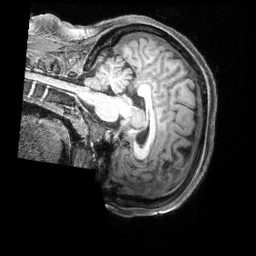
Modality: T1w
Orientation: sagittal
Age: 35
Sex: female
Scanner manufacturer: siemens
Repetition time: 2.4 s
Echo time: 0.00231 s